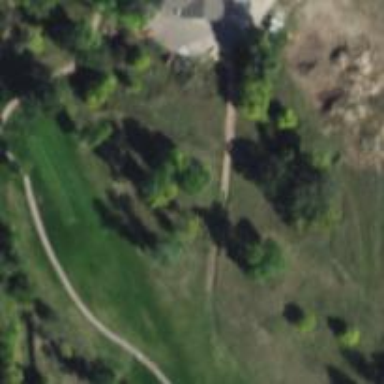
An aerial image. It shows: Service road used as golf cart path.